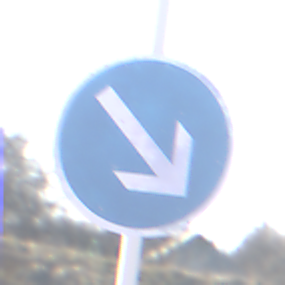
Verkehrszeichen: VorgeschriebeneVorbeifahrtRechts
Umgebung: Outdoor, Nature
Tageszeit: MorningAfternoon
Wetter: PartlyCloudy
Licht: Natural
Jahreszeit: NotSpecified
Kontrast: HighContrast